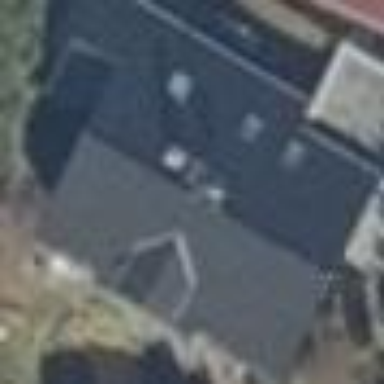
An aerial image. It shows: Simple house.